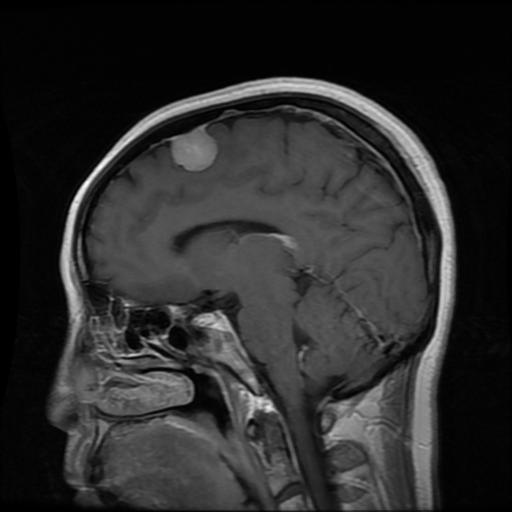
Label: meningioma